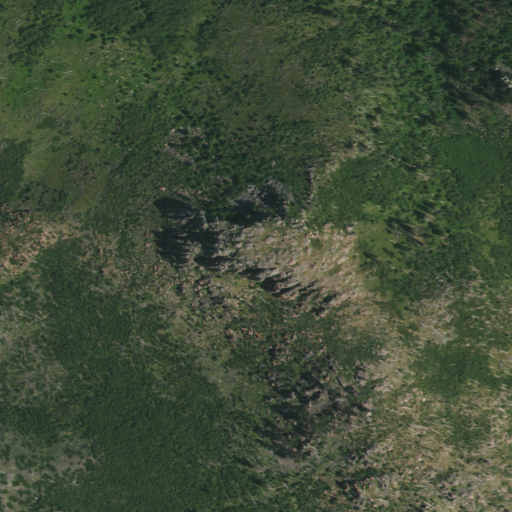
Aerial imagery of mountain in South Dakota named Pillar Peak containing shrub, grassland, and evergreen forest